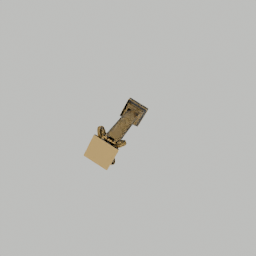
Label: architecture